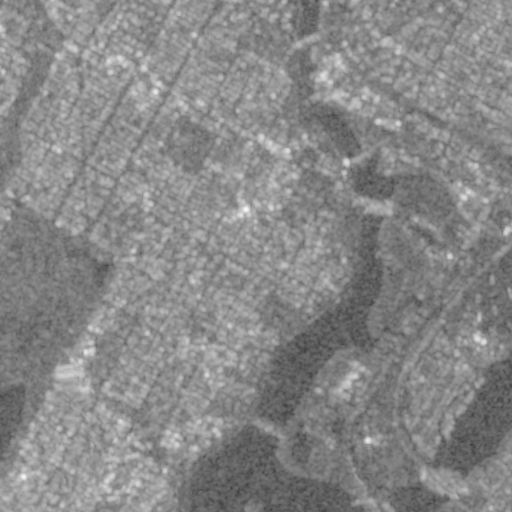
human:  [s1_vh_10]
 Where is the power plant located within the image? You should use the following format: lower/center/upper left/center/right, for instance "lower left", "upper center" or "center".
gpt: The power plant is located in the center right of the image.
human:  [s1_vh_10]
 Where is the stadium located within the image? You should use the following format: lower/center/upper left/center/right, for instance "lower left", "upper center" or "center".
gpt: The stadium is located in the center right of the image.
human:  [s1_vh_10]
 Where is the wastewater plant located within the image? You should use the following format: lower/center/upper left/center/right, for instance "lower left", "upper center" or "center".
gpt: The wastewater plant is located in the lower right of the image.
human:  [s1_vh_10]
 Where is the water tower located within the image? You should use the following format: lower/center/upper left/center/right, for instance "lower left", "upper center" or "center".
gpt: The water tower is located in the lower right of the image.
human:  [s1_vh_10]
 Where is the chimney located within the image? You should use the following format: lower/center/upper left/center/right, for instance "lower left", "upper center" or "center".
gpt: The chimney is located in the right of the image.
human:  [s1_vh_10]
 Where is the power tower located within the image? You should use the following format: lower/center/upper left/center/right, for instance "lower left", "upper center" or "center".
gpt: There is no power tower in the image.

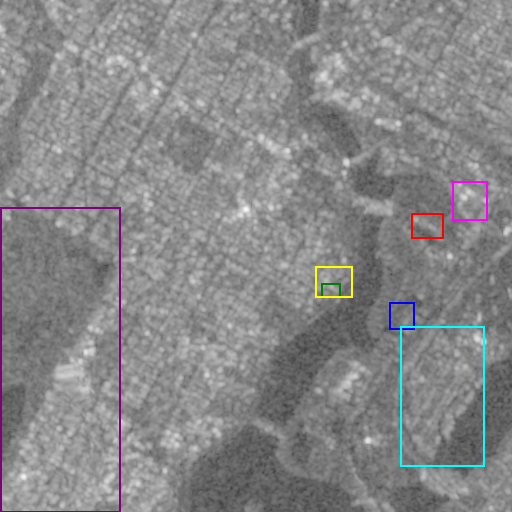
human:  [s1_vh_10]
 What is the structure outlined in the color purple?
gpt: The structure outlined in purple is a park.
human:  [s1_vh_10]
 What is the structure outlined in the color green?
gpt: The structure outlined in green is a parking garage.
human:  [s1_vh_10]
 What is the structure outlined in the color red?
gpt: The structure outlined in red is a parking lot.
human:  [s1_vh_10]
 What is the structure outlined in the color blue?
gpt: The structure outlined in blue is a stadium.
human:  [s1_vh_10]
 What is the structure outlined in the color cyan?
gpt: The structure outlined in cyan is a wastewater plant.
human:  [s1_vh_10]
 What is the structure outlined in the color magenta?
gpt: The structure outlined in magenta is a building.
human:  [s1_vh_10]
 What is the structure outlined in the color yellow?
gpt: The structure outlined in yellow is a building.
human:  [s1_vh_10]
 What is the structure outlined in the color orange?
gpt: There is no orange outline.